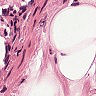
Metastatic tissue present: no